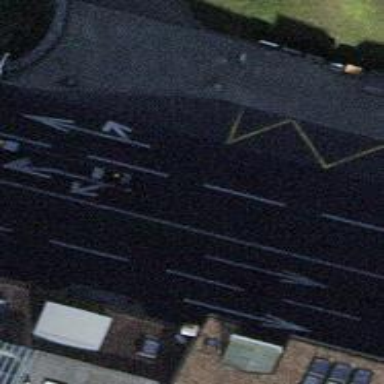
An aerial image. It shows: Asphalt road with primary highway designation and dedicated cycle lane on the left.